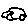
Label: car